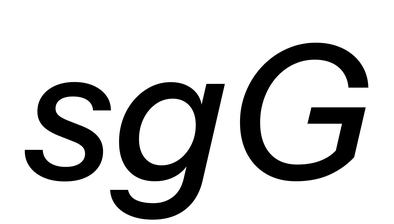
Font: InstrumentSans-Italic_Medium_Italic